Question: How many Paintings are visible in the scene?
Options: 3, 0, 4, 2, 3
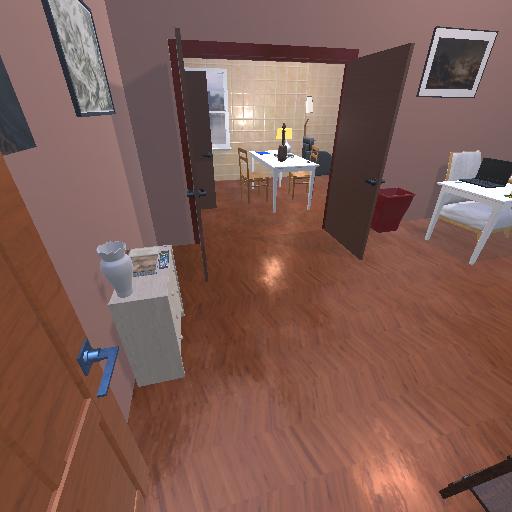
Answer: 3